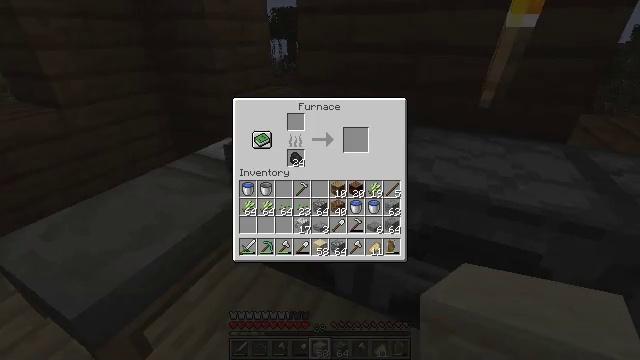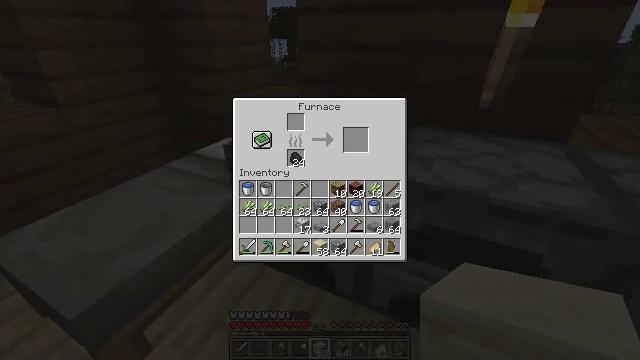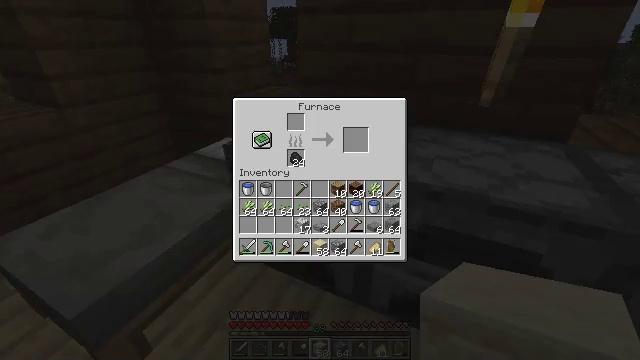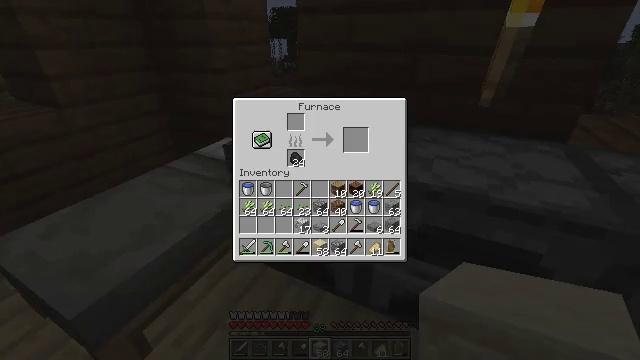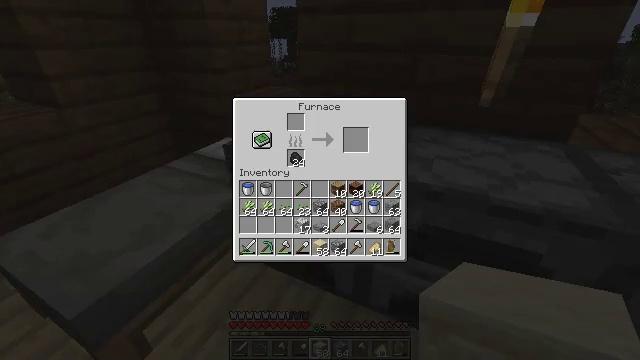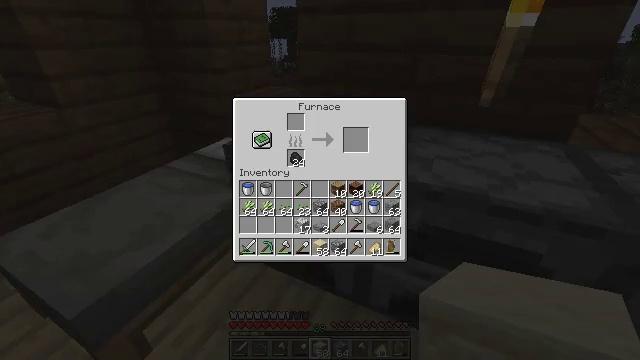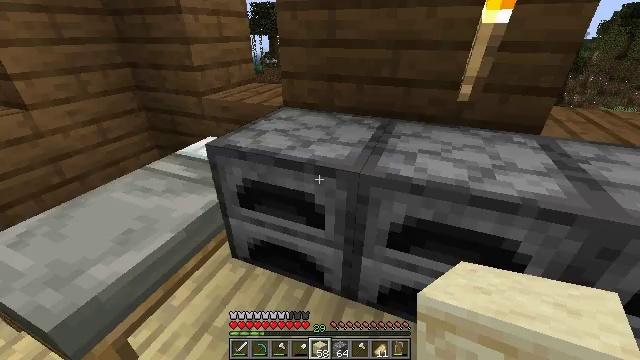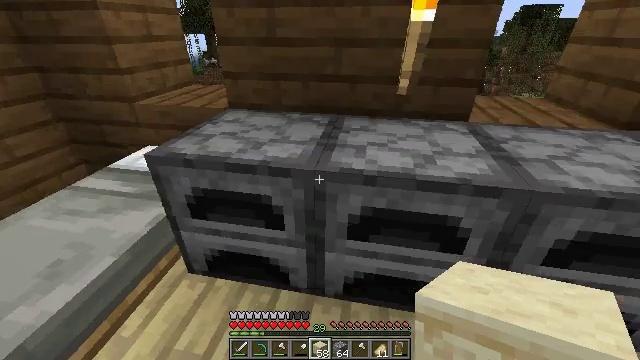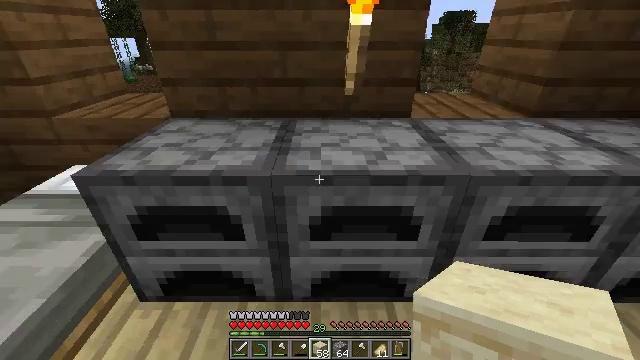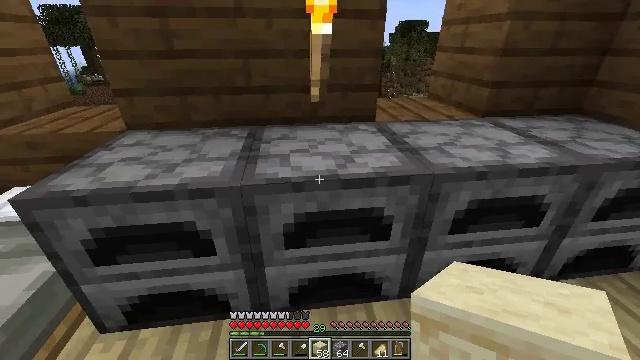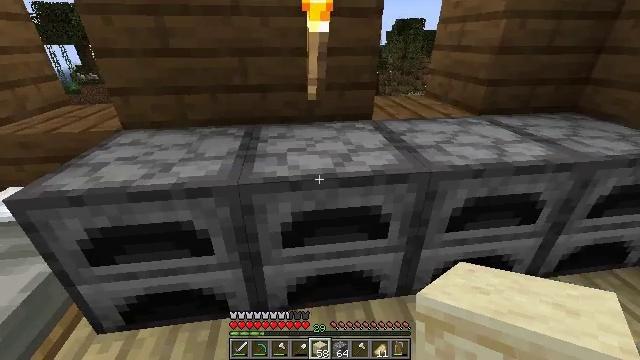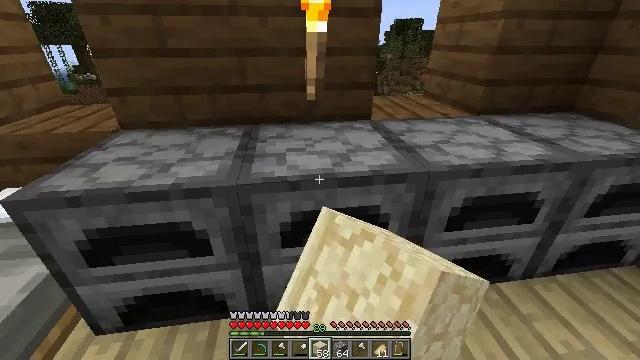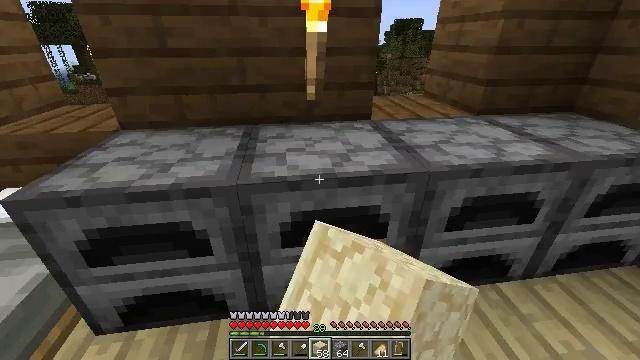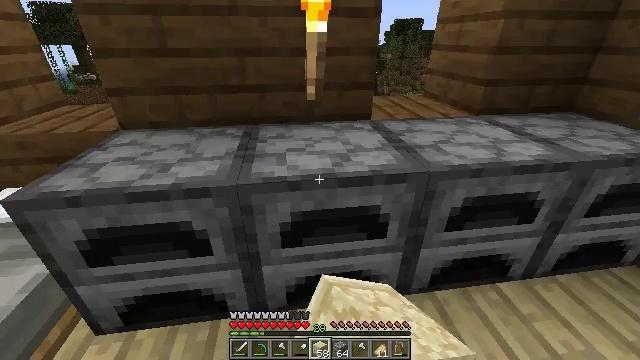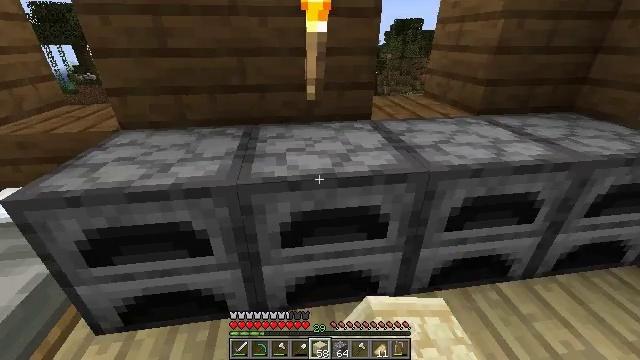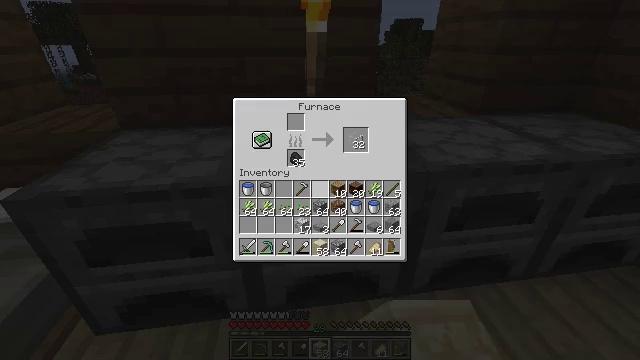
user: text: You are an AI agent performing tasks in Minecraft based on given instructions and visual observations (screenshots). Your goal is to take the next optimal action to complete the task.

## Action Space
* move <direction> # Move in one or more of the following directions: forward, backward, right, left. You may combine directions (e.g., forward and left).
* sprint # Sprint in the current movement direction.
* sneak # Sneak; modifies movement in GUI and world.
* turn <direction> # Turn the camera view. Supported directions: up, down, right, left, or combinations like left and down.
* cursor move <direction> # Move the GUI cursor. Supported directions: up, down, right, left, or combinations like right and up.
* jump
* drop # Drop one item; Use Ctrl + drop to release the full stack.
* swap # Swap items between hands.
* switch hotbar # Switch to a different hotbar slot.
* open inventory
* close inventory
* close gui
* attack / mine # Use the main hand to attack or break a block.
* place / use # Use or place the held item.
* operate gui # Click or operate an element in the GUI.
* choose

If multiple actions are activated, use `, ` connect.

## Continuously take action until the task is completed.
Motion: motion action
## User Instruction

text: Craft sandstone slab using sandstone blocks.
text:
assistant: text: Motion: no_op
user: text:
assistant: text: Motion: no_op
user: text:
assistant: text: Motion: turn right
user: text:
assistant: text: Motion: no_op
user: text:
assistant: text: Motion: no_op
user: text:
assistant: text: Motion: turn right
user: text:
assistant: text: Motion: turn right
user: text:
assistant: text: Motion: turn right
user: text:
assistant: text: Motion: turn right and up
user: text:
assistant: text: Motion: use / place
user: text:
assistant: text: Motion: use / place
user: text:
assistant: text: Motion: use / place
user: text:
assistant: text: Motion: use / place
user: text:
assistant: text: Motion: no_op
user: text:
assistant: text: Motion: no_op
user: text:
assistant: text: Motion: no_op
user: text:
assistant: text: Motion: no_op
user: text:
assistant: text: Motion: no_op
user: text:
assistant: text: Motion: no_op
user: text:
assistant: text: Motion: no_op
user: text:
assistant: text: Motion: turn right
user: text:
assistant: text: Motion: turn right
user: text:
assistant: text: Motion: turn right and up
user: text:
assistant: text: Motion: turn right and up
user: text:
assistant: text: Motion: turn right
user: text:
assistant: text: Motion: use / place
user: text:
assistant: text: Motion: use / place
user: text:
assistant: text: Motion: use / place
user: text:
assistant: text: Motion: no_op
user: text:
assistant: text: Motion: no_op